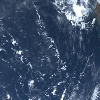
Label: water